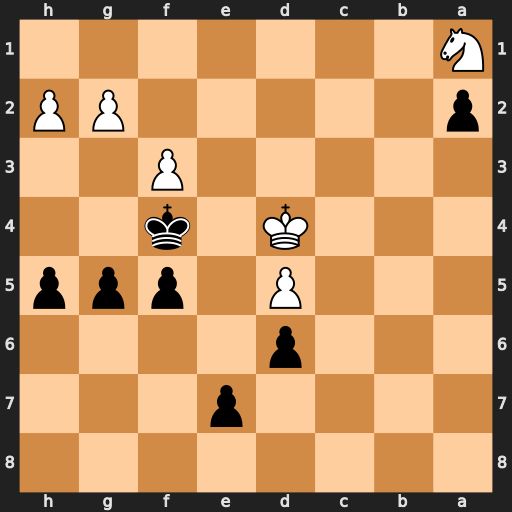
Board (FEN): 8/4p3/3p4/3P1ppp/3K1k2/5P2/p5PP/N7
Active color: b
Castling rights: -
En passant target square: -
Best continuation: h4 Nc2 h3 gxh3 Kxf3